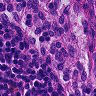
Metastatic tissue present: no